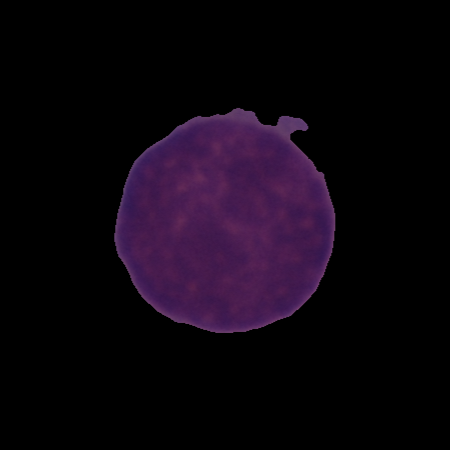
Label: healthy